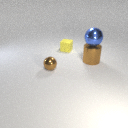
large brown metal cylinder behind small brown metal sphere